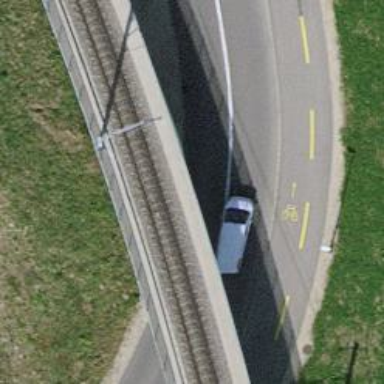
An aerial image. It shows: Tertiary road with asphalt surface and cycle track on the right side.